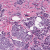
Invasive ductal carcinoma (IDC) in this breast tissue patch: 0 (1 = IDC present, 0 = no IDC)